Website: lowes
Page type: payment
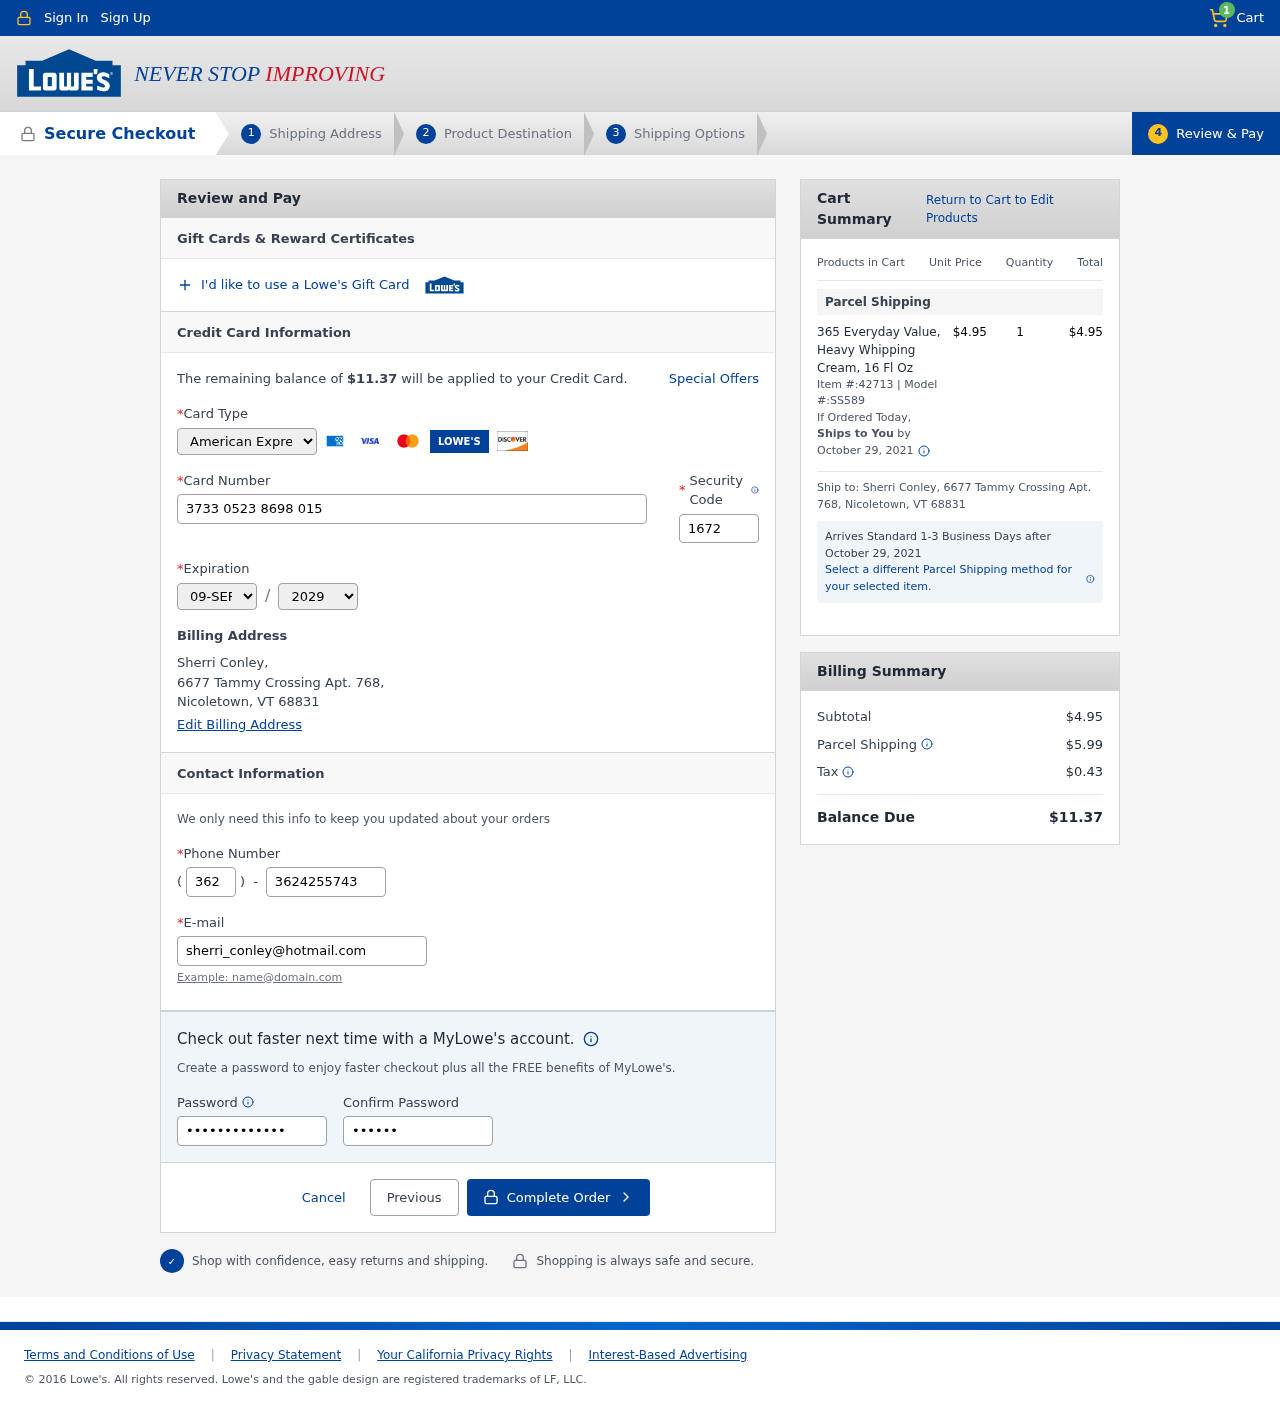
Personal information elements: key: PII_CARD_CVV
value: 1672
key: PII_CARD_EXPIRY_MONTH
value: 09
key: PII_CARD_EXPIRY_YEAR
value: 29
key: PII_CARD_NUMBER
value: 3733 0523 8698 015
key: PII_CARD_TYPE
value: American Express
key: PII_CITY_STATE_ZIP
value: Nicoletown, VT 68831
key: PII_EMAIL
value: sherri_conley@hotmail.com
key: PII_FULLNAME
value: Sherri Conley,
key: PII_PHONE
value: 3624255743
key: PII_PHONE_AREA
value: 362
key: PII_STREET
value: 6677 Tammy Crossing Apt. 768
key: PII_STREET
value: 6677 Tammy Crossing Apt. 768,
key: PII_FULLNAME2
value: Sherri Conley
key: PII_CITY
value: Nicoletown
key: PII_STATE_ABBR
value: VT
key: PII_POSTCODE
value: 68831
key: PII_POSTCODE_FULL
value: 68831
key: PII_CITY_STATE
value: Nicoletown, VT
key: PII_POSTCODE_NUMERIC
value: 68831
Product elements: key: PRODUCT1_NAME
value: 365 Everyday Value, Heavy Whipping Cream, 16 Fl Oz
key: PRODUCT1_PRICE
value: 4.95
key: PRODUCT1_QUANTITY
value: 1
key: PRODUCT1_ITEM
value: Item #:42713
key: PRODUCT1_MODEL
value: Model #:SS589
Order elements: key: ORDER_NUM_ITEMS
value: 1
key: ORDER_TOTAL
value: $11.37
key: ORDER_SHIPPING_DATE
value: October 29, 2021
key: ORDER_SUBTOTAL
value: $4.95
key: ORDER_SHIPPING_DATE2
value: October 29, 2021
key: ORDER_SHIPPING_COST
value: $5.99
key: ORDER_TAX
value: $0.43